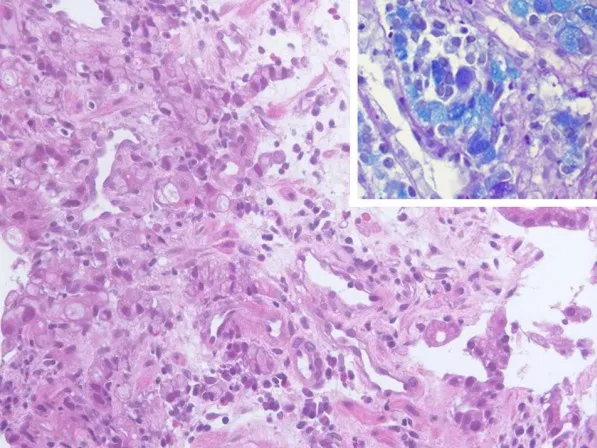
Gastric biopsies revealed an undifferentiated signet-ring cell gastric carcinoma (hematoxylin and eosin stain, x400). Note the characteristic distribution of blue intracytoplasmic mucines in the neoplastic cells (inset) (Alcian-Pas stain, x400).
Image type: pathology (h&e)